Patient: sex F, age 58
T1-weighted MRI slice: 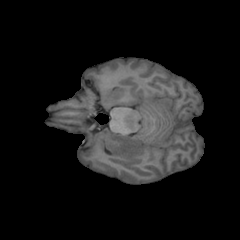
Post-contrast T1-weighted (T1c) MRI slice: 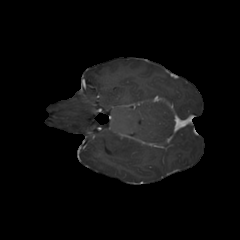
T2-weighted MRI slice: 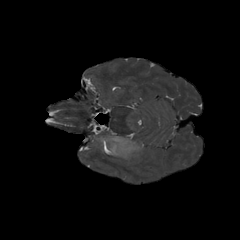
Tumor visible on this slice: yes
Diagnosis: Glioblastoma, IDH-wildtype
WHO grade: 4